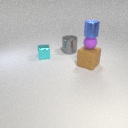
small cyan metal cube behind large brown rubber cube